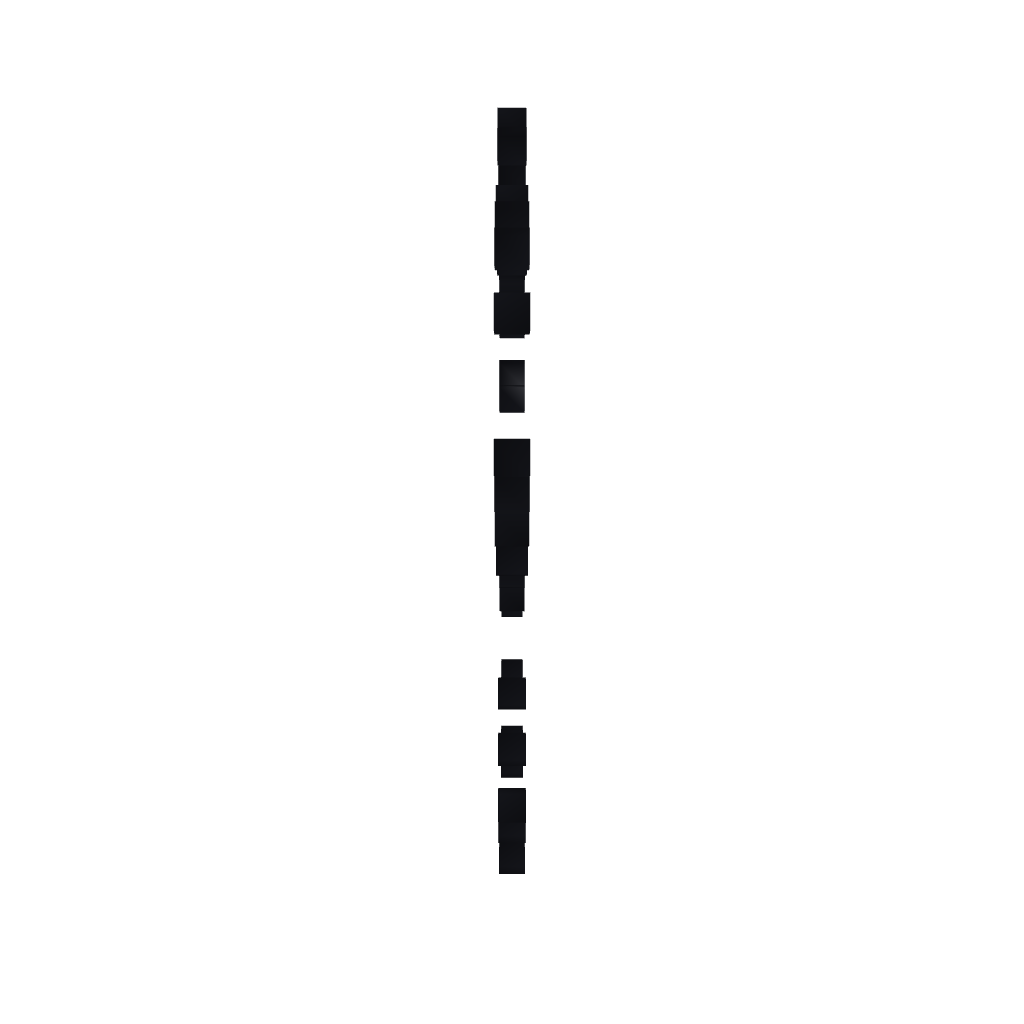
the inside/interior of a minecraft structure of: Yoshi